Field crop: maize
Growth stage: 1
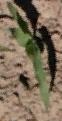
Species: maize